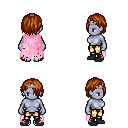
a pixel art fantasy rpg character, female body template, dark elf, purple skin, pink tattered cape, gold greaves, brunette bangs hairstyle, silver tiara, black shoes, four views (front, back, left, right), 2x2 character sprite sheet, small pixel art, hard edges, no anti-aliasing